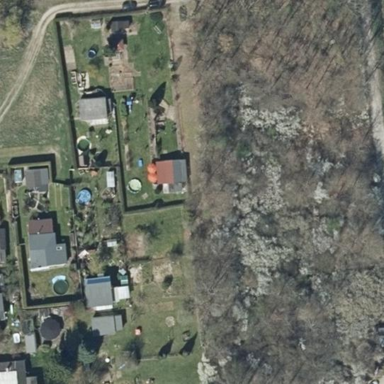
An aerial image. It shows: Allotments area.